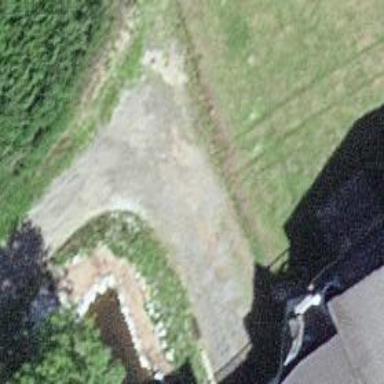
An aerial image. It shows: Driveway leading to service road.